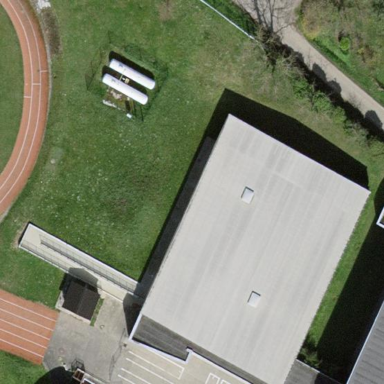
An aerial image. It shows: School building.